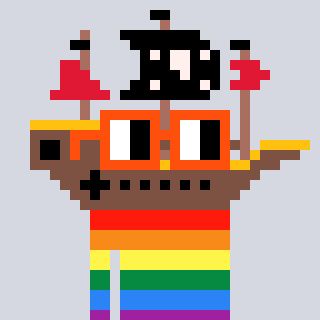
a pixel art character with square orange glasses, a pirateship-shaped head and a grayscale-colored body on a cool background